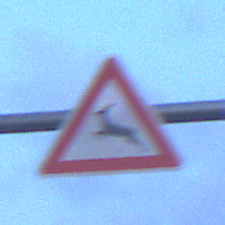
Verkehrszeichen: WildwechselRechts
Umgebung: Outdoor, Urban
Tageszeit: Dawn
Wetter: PartlyCloudy
Licht: Natural
Jahreszeit: NotSpecified
Kontrast: LowContrast